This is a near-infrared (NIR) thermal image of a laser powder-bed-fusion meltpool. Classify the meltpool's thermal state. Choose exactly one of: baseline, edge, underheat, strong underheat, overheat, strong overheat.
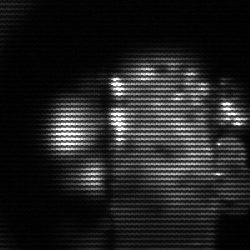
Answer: strong underheat